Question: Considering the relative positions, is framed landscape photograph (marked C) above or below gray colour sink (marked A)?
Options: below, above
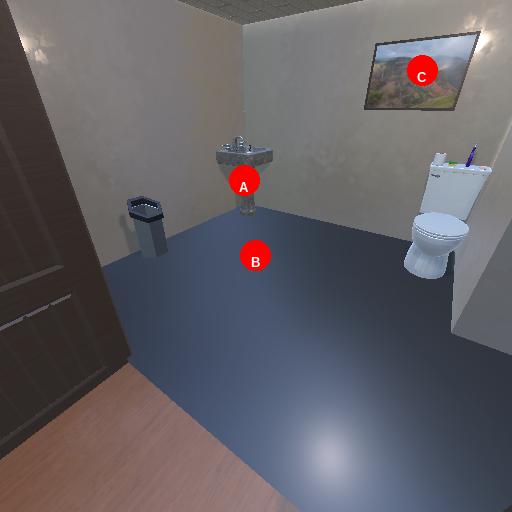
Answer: below